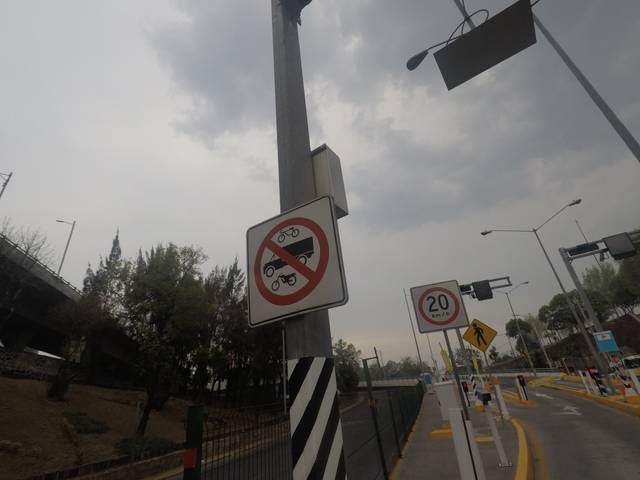
Region: Mexico
Coordinates: 19.48, -99.232